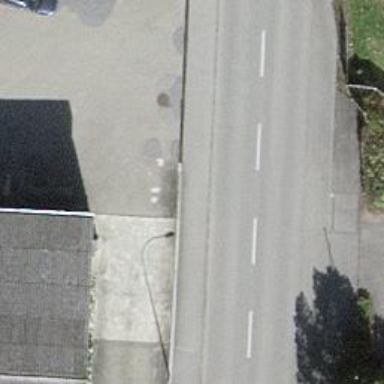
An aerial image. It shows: Bus stop along the road.